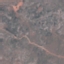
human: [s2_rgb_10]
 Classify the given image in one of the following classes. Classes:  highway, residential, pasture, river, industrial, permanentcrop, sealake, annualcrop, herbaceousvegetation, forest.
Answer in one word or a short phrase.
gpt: HerbaceousVegetation